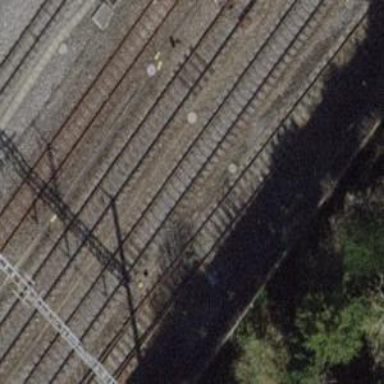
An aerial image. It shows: Railway switch.